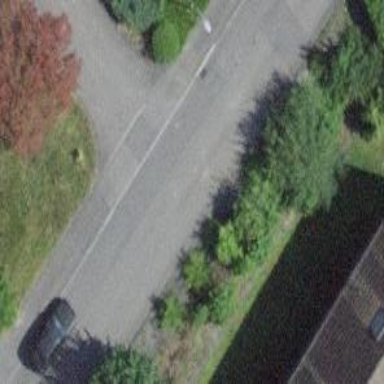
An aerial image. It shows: Sidewalk.